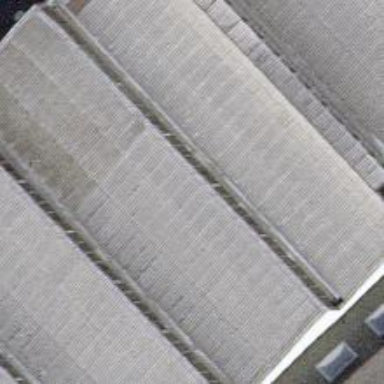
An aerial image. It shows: Beige building with skillion roof in gray color.